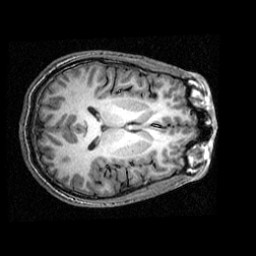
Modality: T1w
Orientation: axial
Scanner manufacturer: ge
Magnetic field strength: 3 T
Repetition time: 0.008948 s
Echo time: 0.001784 s